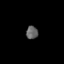
Tissue: skin
Cell type: Myeloid cells
Senescence score: 0.7536
Nuclear area (px): 152
Mean DAPI intensity: 97.671